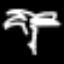
Label: palm tree